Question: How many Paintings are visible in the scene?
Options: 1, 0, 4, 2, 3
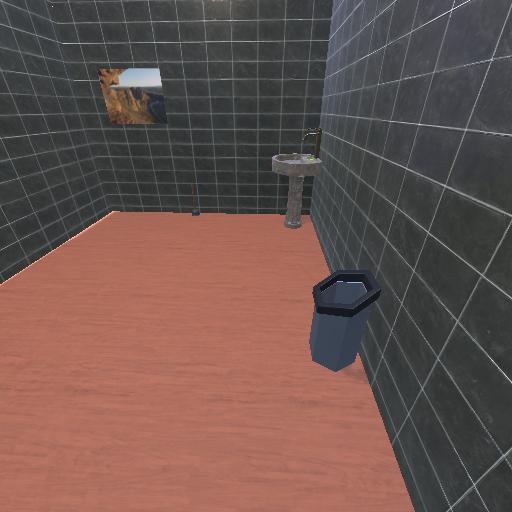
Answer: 1